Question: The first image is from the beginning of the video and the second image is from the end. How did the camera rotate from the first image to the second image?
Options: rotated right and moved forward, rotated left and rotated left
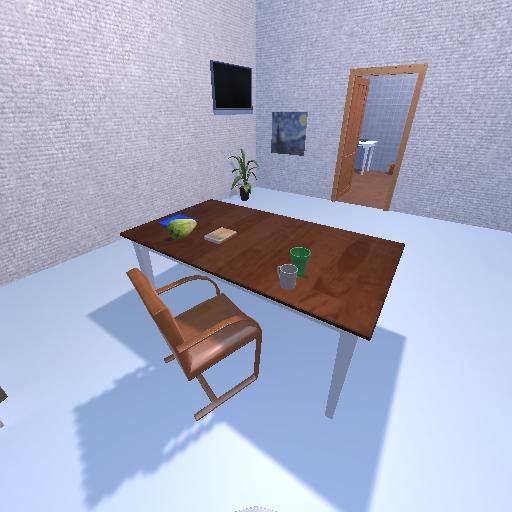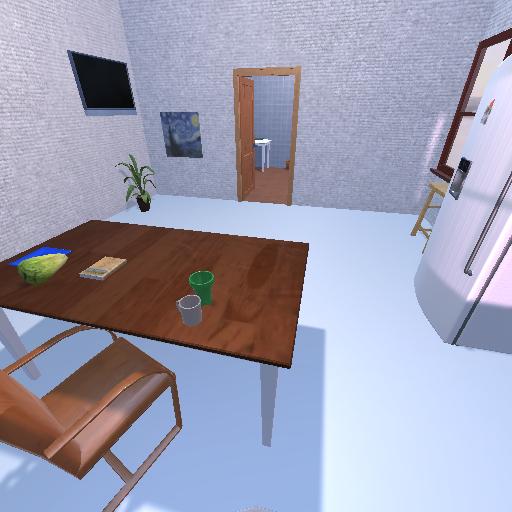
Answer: rotated right and moved forward